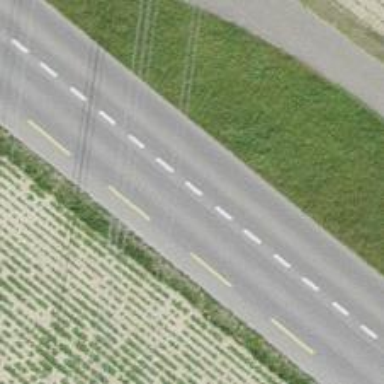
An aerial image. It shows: Secondary road with asphalt surface. There is designated lane for cyclists on the left side.